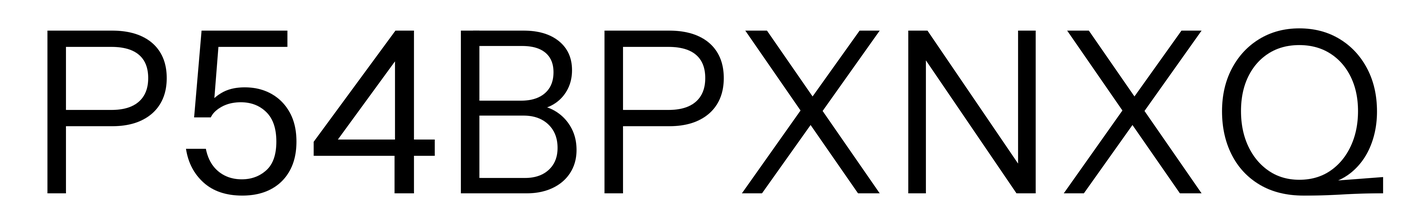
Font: InstrumentSans_Regular